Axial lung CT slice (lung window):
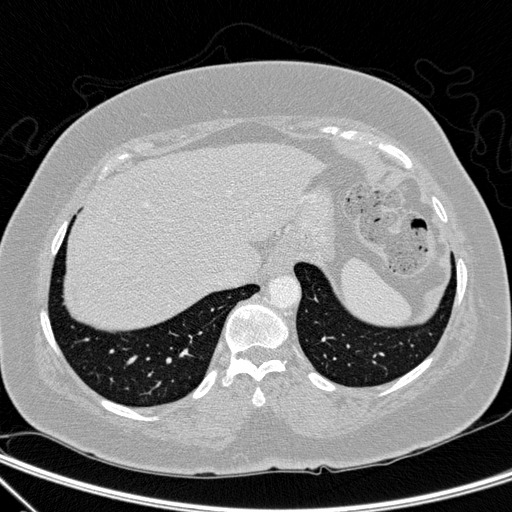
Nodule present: no